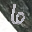
Label: 6